Field crop: maize
Growth stage: 2
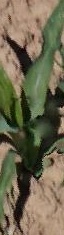
Species: maize